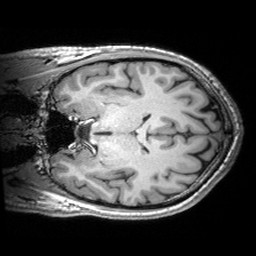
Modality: T1w
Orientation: coronal
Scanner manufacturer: siemens
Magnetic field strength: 3 T
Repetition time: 2.53 s
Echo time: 0.00299 s